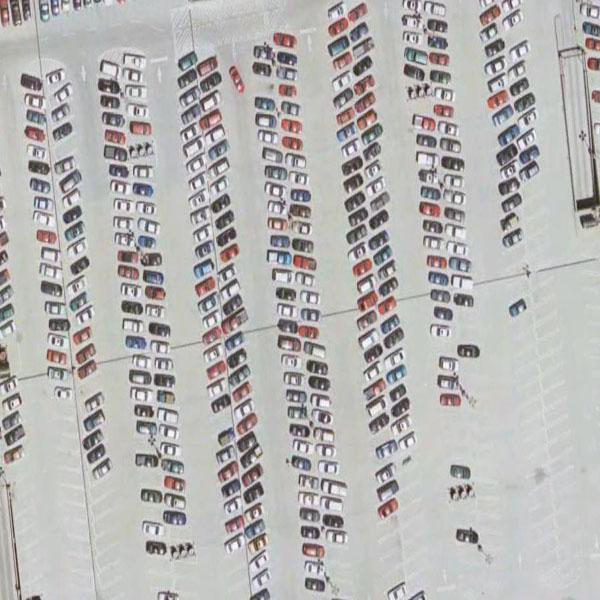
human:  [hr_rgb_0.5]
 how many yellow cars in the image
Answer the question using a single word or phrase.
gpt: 1